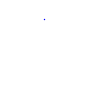
Particle: proton